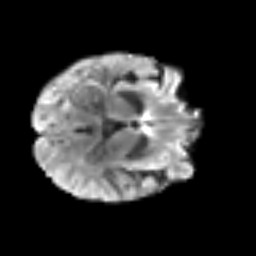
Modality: T2w
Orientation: axial
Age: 64
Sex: male
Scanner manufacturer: siemens
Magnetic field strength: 3 T
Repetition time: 3.2 s
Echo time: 0.081 s